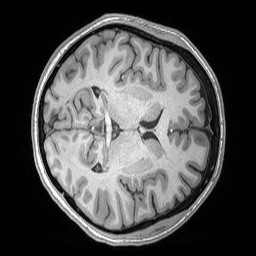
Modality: T1w
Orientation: axial
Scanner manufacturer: siemens
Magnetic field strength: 3 T
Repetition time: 2.53 s
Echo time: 0.00169 s